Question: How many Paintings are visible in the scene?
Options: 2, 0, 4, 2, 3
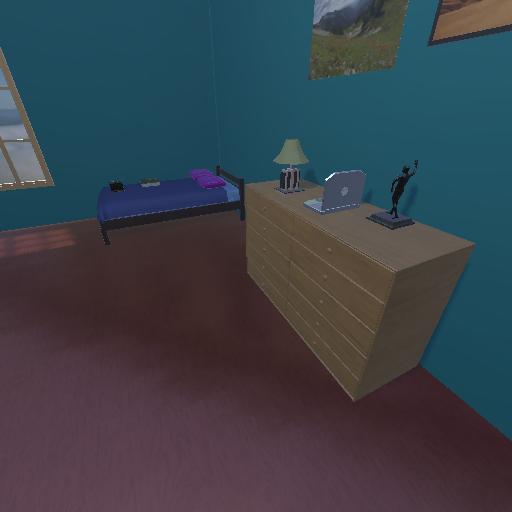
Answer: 2